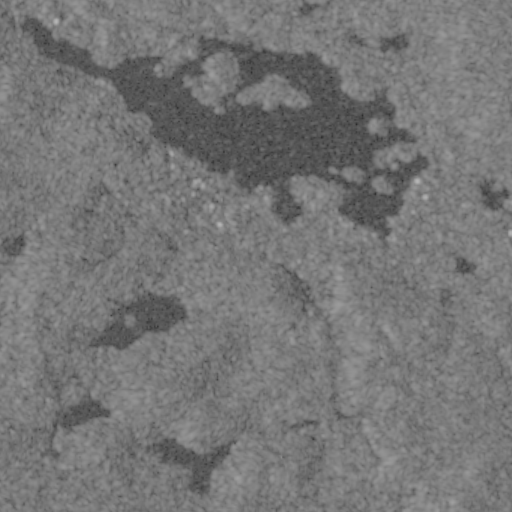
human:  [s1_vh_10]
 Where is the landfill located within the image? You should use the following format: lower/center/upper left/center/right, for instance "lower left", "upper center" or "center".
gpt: The landfill is located in the lower right of the image.
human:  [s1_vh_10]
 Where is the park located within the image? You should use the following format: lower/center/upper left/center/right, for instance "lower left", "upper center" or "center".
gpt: The park is located in the upper center of the image.
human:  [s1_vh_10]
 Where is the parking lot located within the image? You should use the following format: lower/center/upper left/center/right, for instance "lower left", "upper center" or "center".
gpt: The parking lot is located in the center left of the image.
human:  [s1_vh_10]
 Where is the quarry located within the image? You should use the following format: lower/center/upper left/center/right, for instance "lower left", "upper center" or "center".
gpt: The quarry is located in the upper right of the image.
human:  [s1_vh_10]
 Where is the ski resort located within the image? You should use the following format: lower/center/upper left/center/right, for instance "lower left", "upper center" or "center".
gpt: The ski resort is located in the center left of the image.
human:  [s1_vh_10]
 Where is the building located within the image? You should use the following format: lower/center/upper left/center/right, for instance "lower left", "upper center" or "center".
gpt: There is no building in the image.

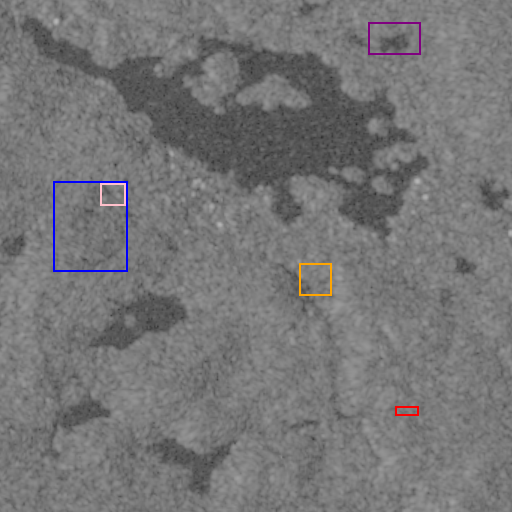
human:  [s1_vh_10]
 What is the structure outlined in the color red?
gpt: The structure outlined in red is a landfill.
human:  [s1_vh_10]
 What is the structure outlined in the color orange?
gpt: The structure outlined in orange is a park.
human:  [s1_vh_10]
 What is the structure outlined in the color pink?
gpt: The structure outlined in pink is a parking lot.
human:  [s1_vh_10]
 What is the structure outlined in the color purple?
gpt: The structure outlined in purple is a quarry.
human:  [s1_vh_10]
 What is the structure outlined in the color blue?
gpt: The structure outlined in blue is a ski resort.
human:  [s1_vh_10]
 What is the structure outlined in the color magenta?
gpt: There is no magenta outline.